Current action and preconditions to check: trajectory_clear

Your task: For each precondition in the list above, predict whether it will hold at this action.

Consider the current scene as observed from the mobile robot's camera, and analyze the predicted future states of all dynamic agents (e.g., people, animals, vehicles, or any moving entities) within the NEXT SECOND.

IMPORTANT: Only answer "very likely" if you are absolutely certain—based on strong, clear evidence—that a dynamic agent will violate the precondition in the predicted future state. Do NOT answer "very likely" for unlikely, ambiguous, or low-probability risks.

Ask yourself for each precondition: Is there a high probability, with clear and convincing evidence, that the predicted future states of any dynamic agent will interfere with the predicted future state of the currently executing action within the NEXT SECOND, causing that precondition to fail?

Assess the risk level based on these predictions. Use "likely" or "very likely" if motions create a clear risk of interference.

Use "neutral" or "improbable" if agents are nearby but their predicted paths are clearly diverging or non-conflicting.

Failure Risk Categories: "very improbable", "improbable", "neutral", "likely", "very likely"

Answer Format: Output ONLY the probability_of_failure value from these categories: "very improbable", "improbable", "neutral", "likely", "very likely"

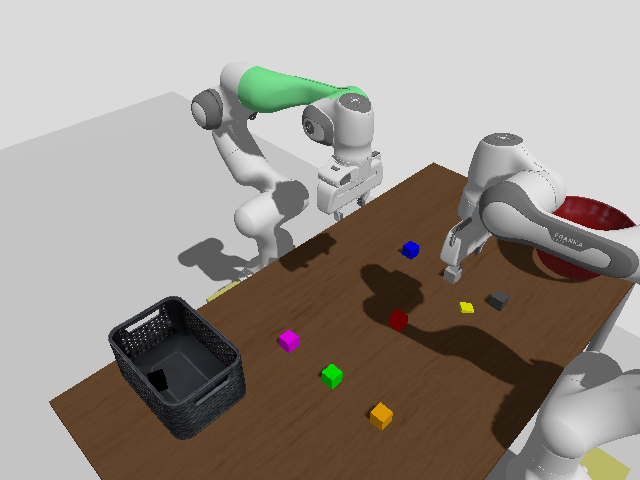

Answer: very improbable